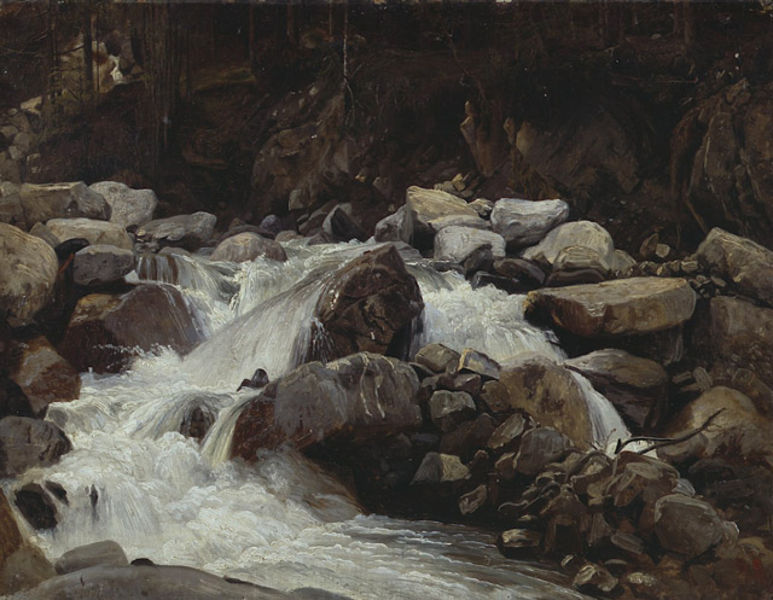
Titel: Schweizer Gebirgsbach
Künstler: Johann Wilhelm Schirmer
Standort: Karlsruhe
Institution: Staatliche Kunsthalle Karlsruhe
Schlagwörter: baum, berg, dunkel, felsen, gemälde, gestein, schatten, vogel, wasser, weiß, aquarell, baumstämme, bäume, fluss, gelb, landschaft, ocker, ufer, äste, braun, grau, hell, holz, licht, schwarz, ölbild, malerei, rock, stein, steine, öl, ast, bach, erde, kalt, nass, natur, zweige, einsam, gewässer, realismus, kontrast, wald, wasserfall, stock, stillleben, deutschland, schnell, gischt, klar, wellen, berge, fels, gebirge, geröll, schlucht, böschung, rauschen, romantik, schaum, strom, stromschnelle, stromschnellen, strömung, tannen, aufgewühlt, stämme, wild, wurzel, flussbett, zweig, klares wasser, abbruch, wirbel, felsig, gefälle, stöcke, dynamik, hell-dunkel, leinwand, spritzen, landschaftsbild, wurzeln, strudel, lanschaft, gebirgsbach, bachlauf, schaumkronen, fließen, blasen, bergbach, kaskaden, schäumen, wildbach, stien, europa, quelle, rauschend, kaskade, katarakt, wildwasser, bachbett, sprudel, baumwurzeln, wassr, spritzig, sprudeln, sprudelnd, 19. jahrhundert, wasserall, bach f, wenig wasser, ästel, gemäldewasser, fels im wasser